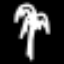
Label: palm tree